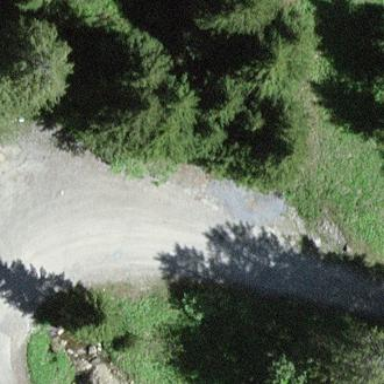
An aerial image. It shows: Parking area with gravel surface.